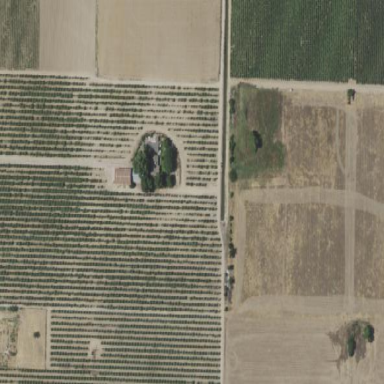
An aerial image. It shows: Vineyard with grape crops.